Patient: sex M, age 71
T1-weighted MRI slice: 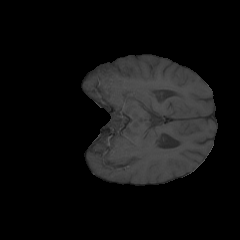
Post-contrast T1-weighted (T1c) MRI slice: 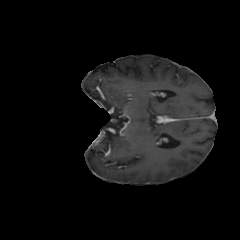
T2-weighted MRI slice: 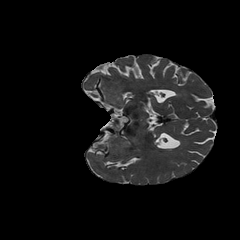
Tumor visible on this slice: no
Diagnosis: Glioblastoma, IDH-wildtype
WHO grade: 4